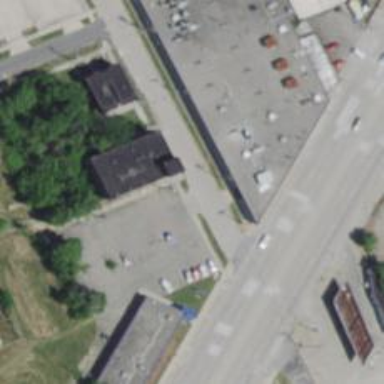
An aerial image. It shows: Alley classified as service road.